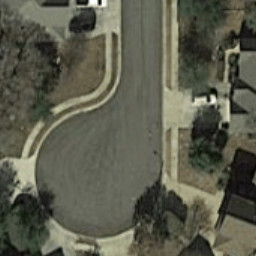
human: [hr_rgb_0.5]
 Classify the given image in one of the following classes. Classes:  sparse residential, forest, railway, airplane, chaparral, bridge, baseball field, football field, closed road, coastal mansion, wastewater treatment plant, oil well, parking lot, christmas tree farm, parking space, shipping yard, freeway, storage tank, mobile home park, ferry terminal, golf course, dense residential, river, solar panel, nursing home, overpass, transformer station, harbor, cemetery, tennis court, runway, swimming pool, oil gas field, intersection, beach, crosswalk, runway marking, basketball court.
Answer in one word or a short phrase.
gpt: closed road